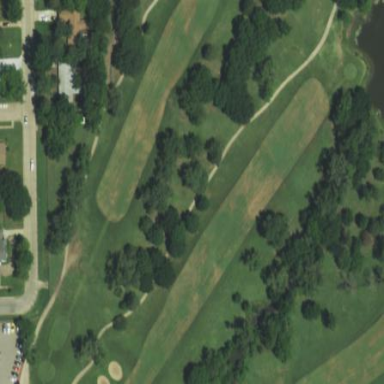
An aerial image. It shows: Golf fairway surrounded by grass.